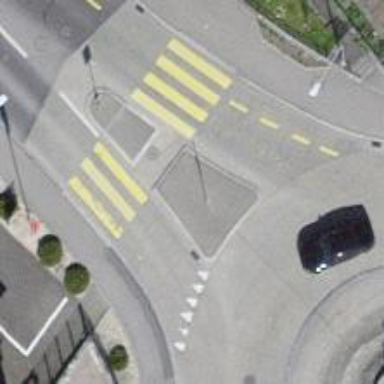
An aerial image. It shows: Pedestrian crossing with zebra markings on footway.